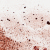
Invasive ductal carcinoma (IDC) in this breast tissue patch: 0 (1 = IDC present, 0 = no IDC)